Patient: sex M, age 69
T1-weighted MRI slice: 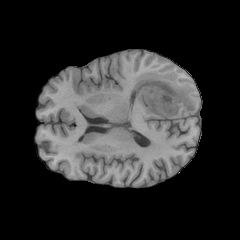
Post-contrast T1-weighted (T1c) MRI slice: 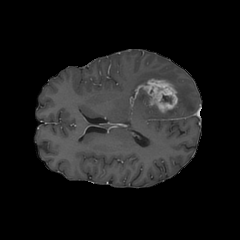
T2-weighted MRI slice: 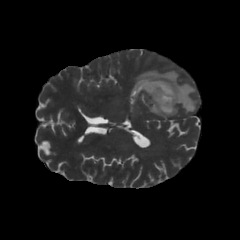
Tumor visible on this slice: yes
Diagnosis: Glioblastoma, IDH-wildtype
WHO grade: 4